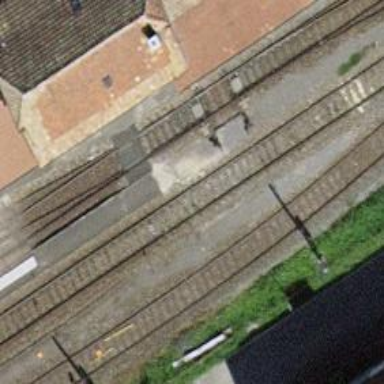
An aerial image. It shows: Uncontrolled railway crossing.